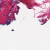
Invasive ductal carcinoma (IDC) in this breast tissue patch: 0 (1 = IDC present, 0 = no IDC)